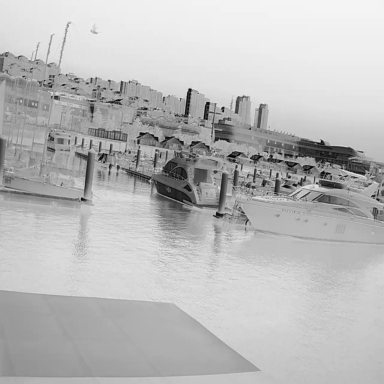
There are two canoes in the infrared image.